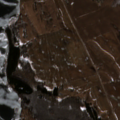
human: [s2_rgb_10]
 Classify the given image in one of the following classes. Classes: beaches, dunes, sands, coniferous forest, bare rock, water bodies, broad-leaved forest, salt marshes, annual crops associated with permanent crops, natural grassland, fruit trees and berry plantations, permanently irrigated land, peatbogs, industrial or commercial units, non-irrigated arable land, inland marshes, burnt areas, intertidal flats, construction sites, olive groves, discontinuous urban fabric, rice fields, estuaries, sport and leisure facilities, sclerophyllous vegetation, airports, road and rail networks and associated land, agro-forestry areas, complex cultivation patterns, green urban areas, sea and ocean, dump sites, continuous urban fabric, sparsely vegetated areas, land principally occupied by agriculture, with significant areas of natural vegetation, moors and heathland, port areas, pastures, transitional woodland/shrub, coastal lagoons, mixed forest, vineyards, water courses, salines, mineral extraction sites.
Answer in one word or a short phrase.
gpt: non-irrigated arable land, complex cultivation patterns, broad-leaved forest, transitional woodland/shrub, water bodies